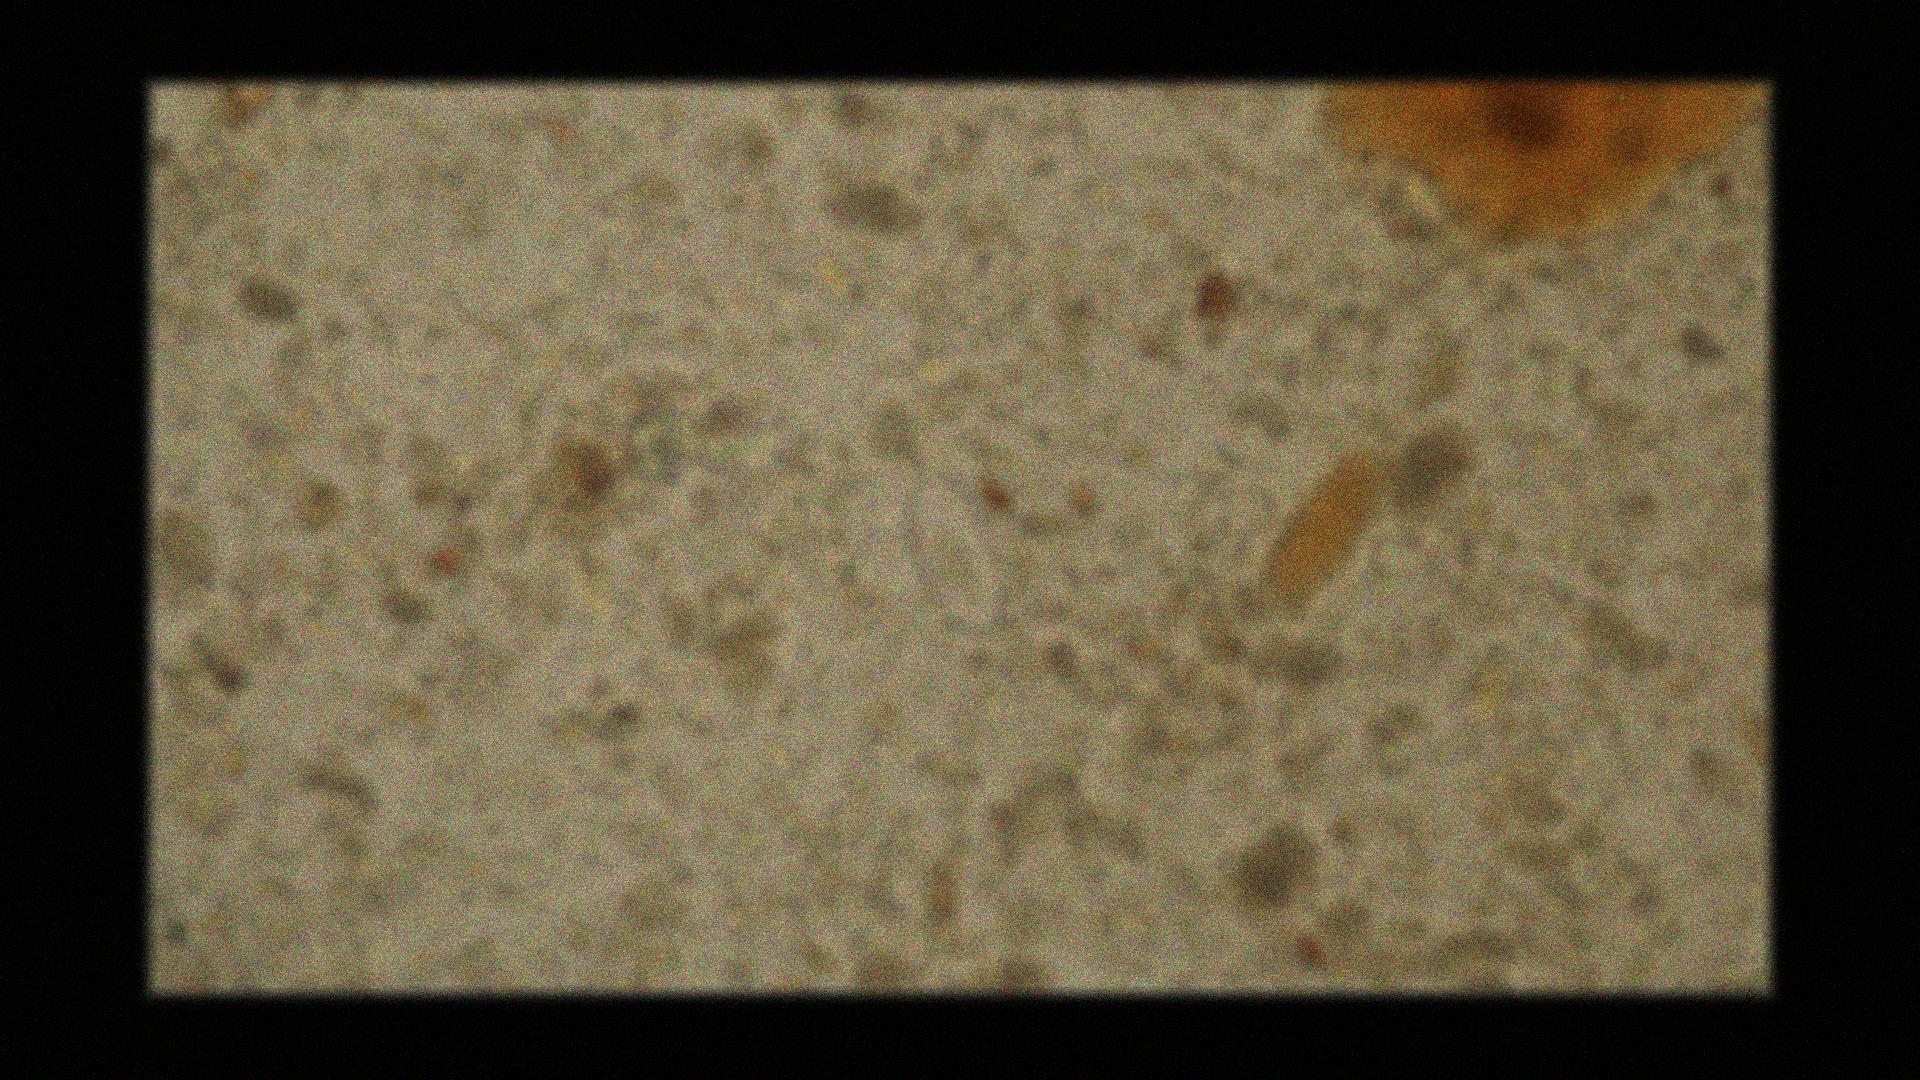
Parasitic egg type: Enterobius vermicularis